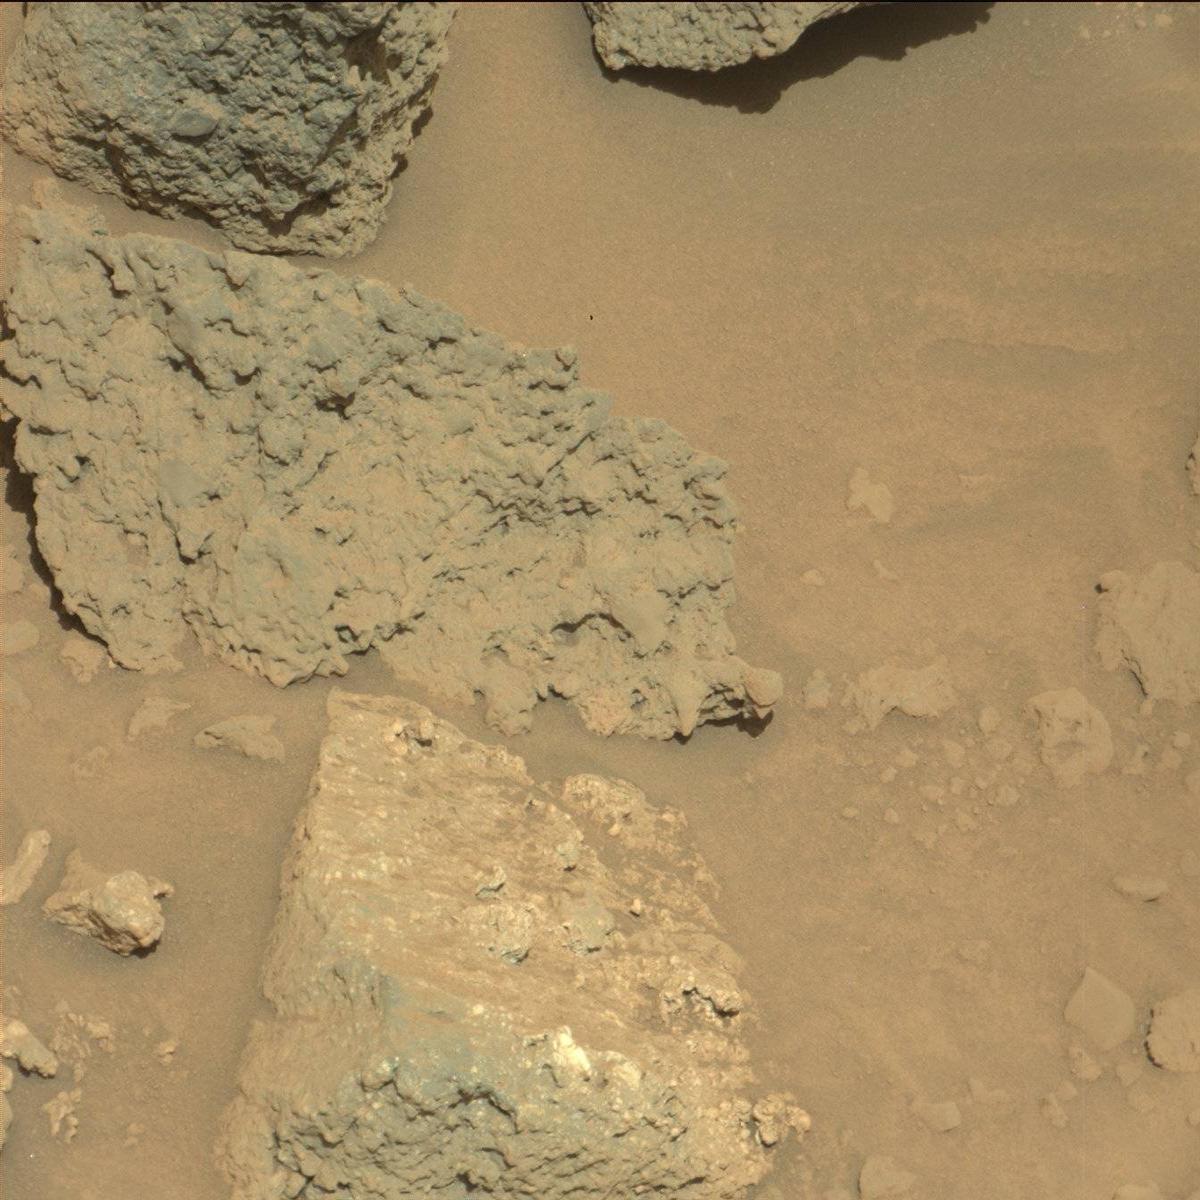
Terrain classes present: Bedrock, Sand / Soil